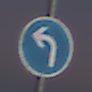
Verkehrszeichen: VorgeschriebeneFahrtrichtungLinks
Umgebung: Outdoor, RoadRail
Tageszeit: Dawn
Wetter: Clear
Licht: Natural
Jahreszeit: NotSpecified
Kontrast: LowContrast